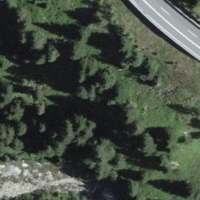
EUNIS habitat code: 24
Species observed at this site:
Ptyonoprogne rupestris